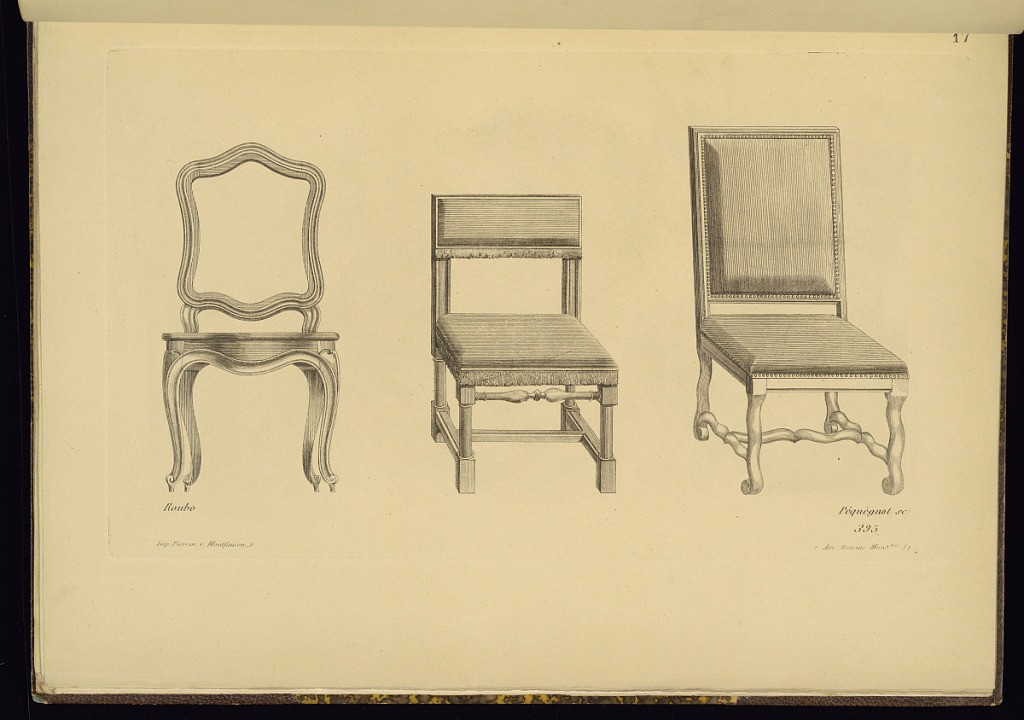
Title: Three Chair Designs
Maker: André-Jacob Roubo, French, 1739–1791
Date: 1849–66
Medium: Etching on paper
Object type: Print
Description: Three chair designs with different style legs and frames from rounded to rectangular. The plate is signed with the printmaker, publisher, and original designer, and numbered.